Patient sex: M
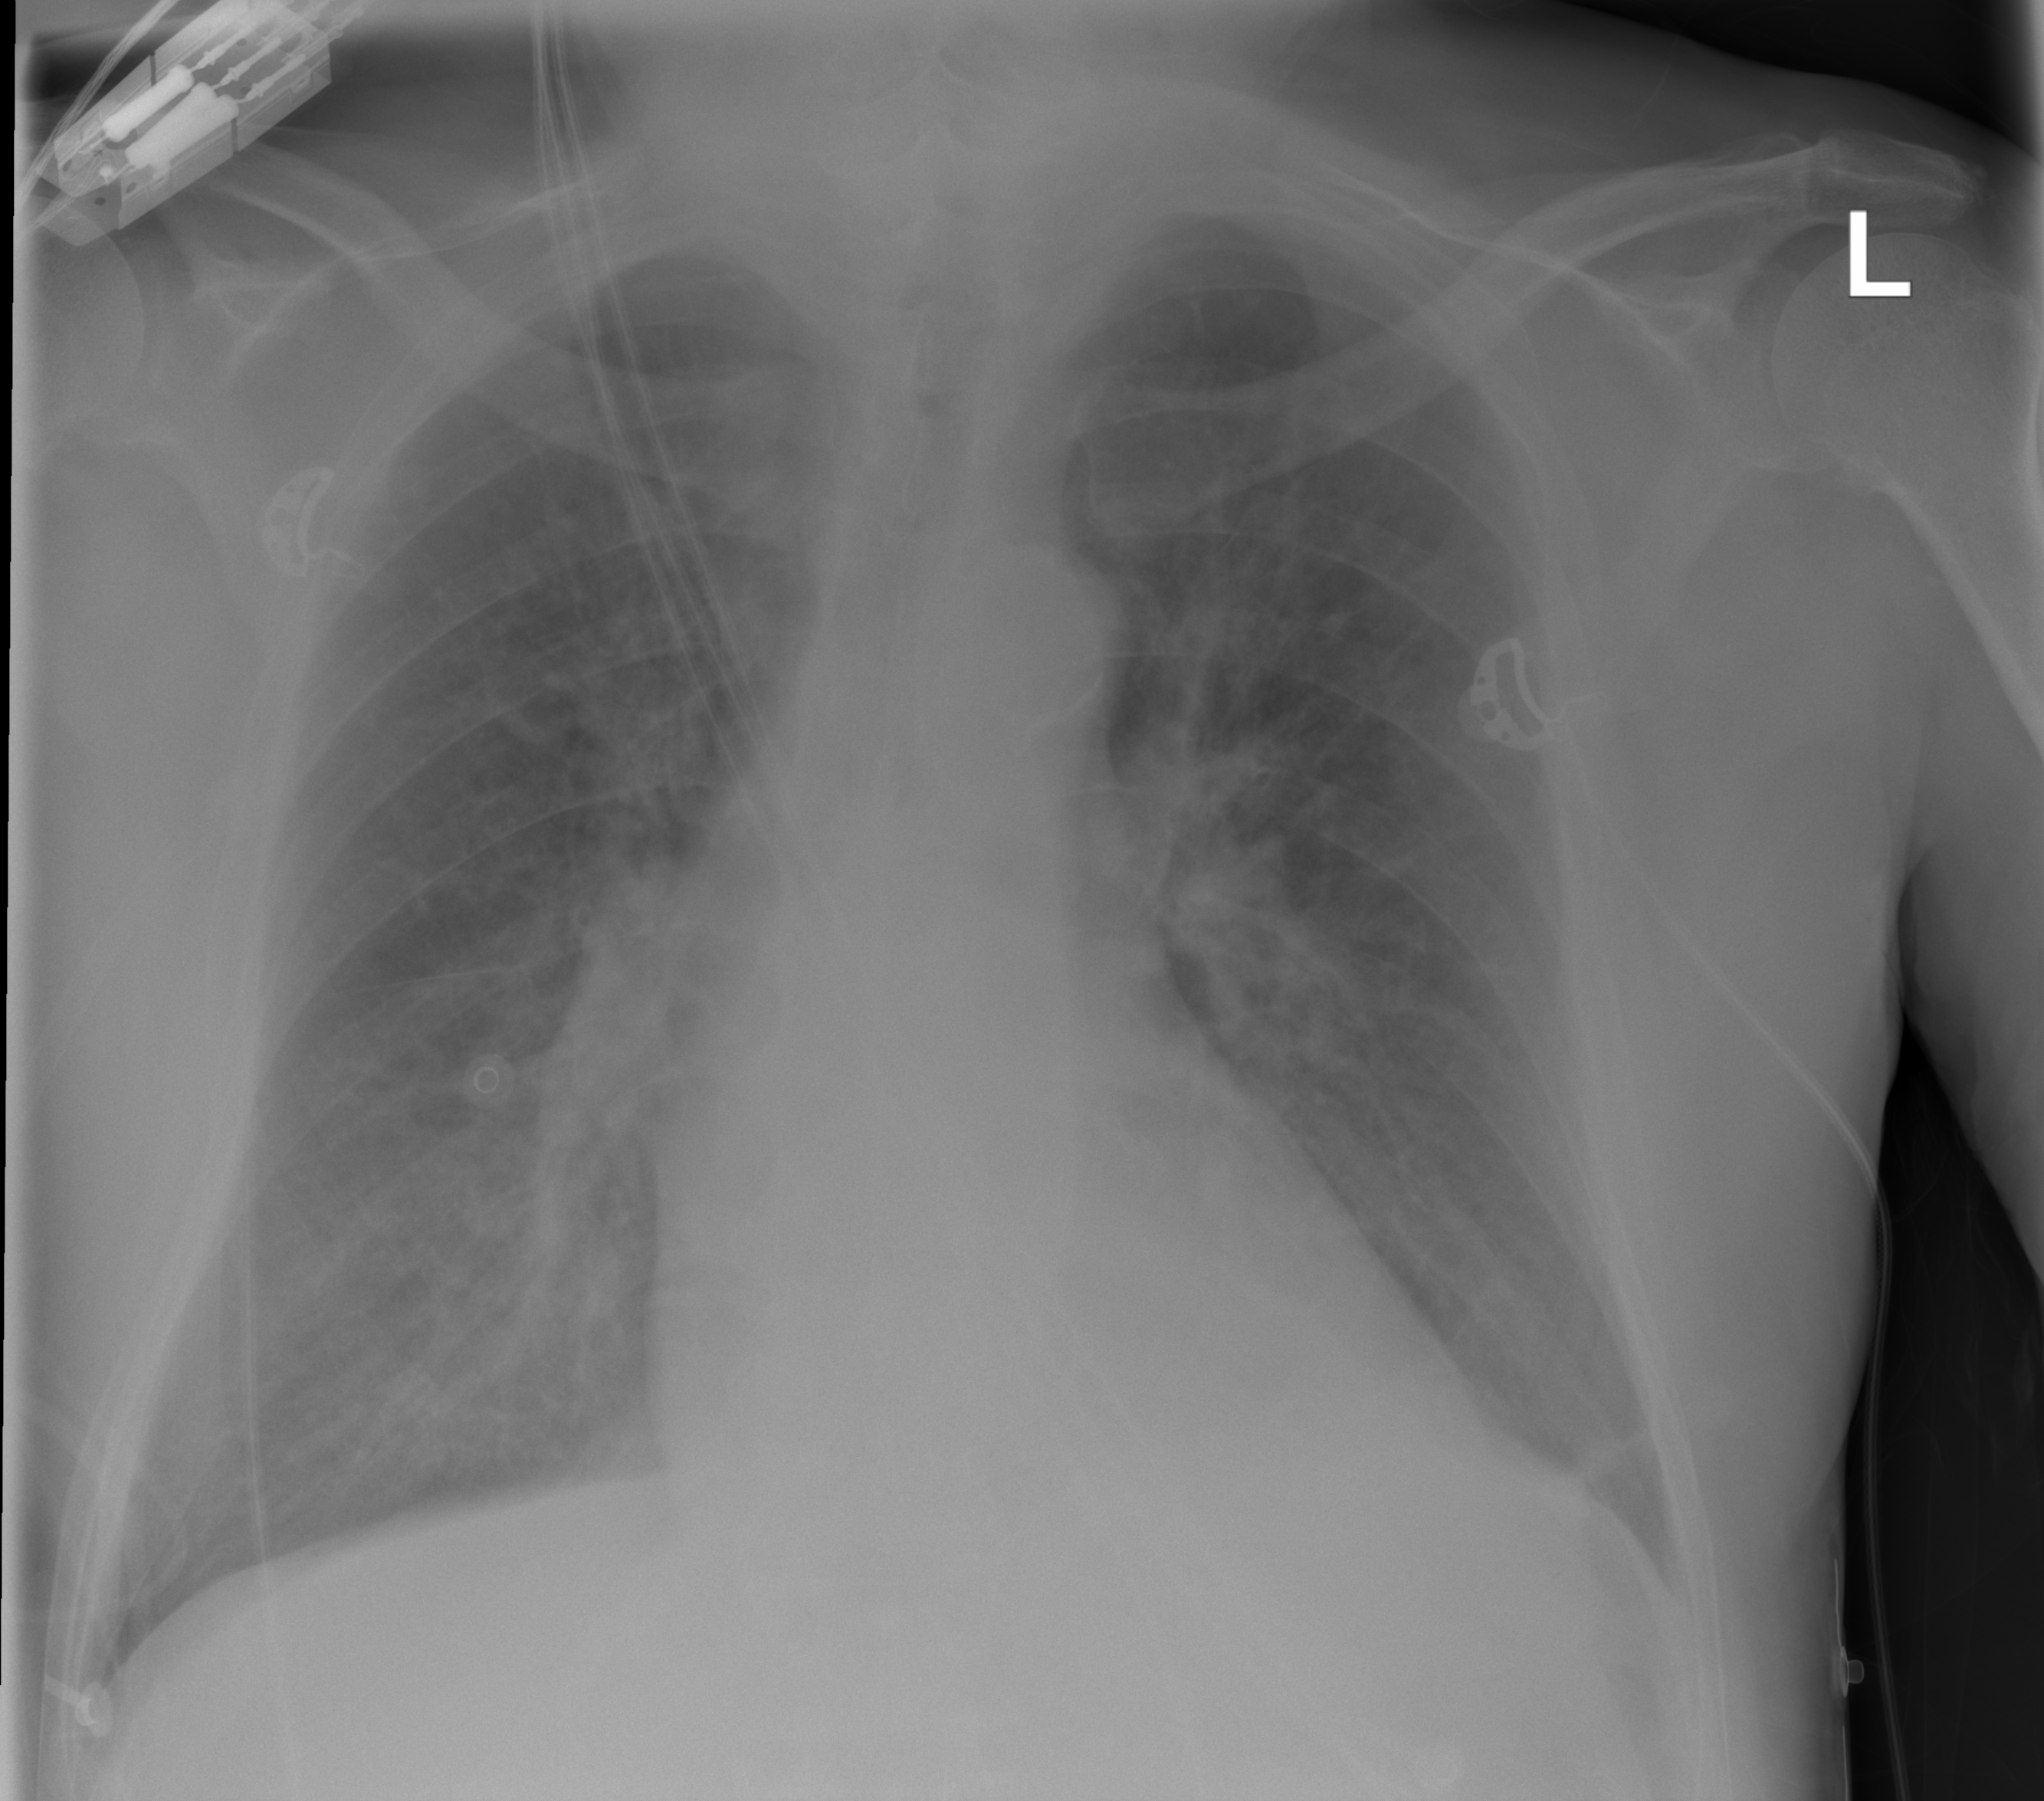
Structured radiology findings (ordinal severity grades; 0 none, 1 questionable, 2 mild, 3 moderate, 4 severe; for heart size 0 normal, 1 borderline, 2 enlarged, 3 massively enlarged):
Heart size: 0
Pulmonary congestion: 0
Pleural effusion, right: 0
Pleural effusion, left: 1
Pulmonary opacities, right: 0
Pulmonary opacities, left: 0
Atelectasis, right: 0
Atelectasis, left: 0